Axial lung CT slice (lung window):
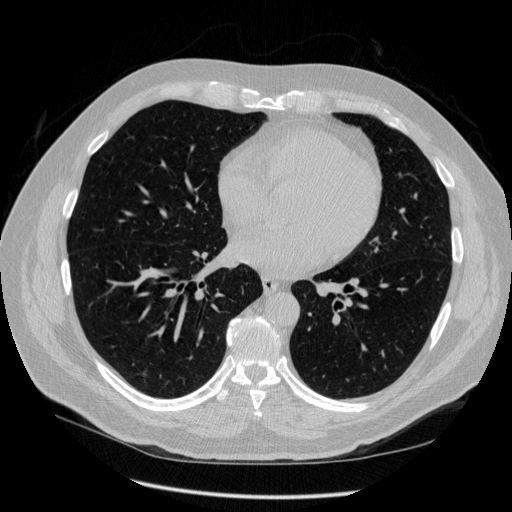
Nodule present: no